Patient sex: M
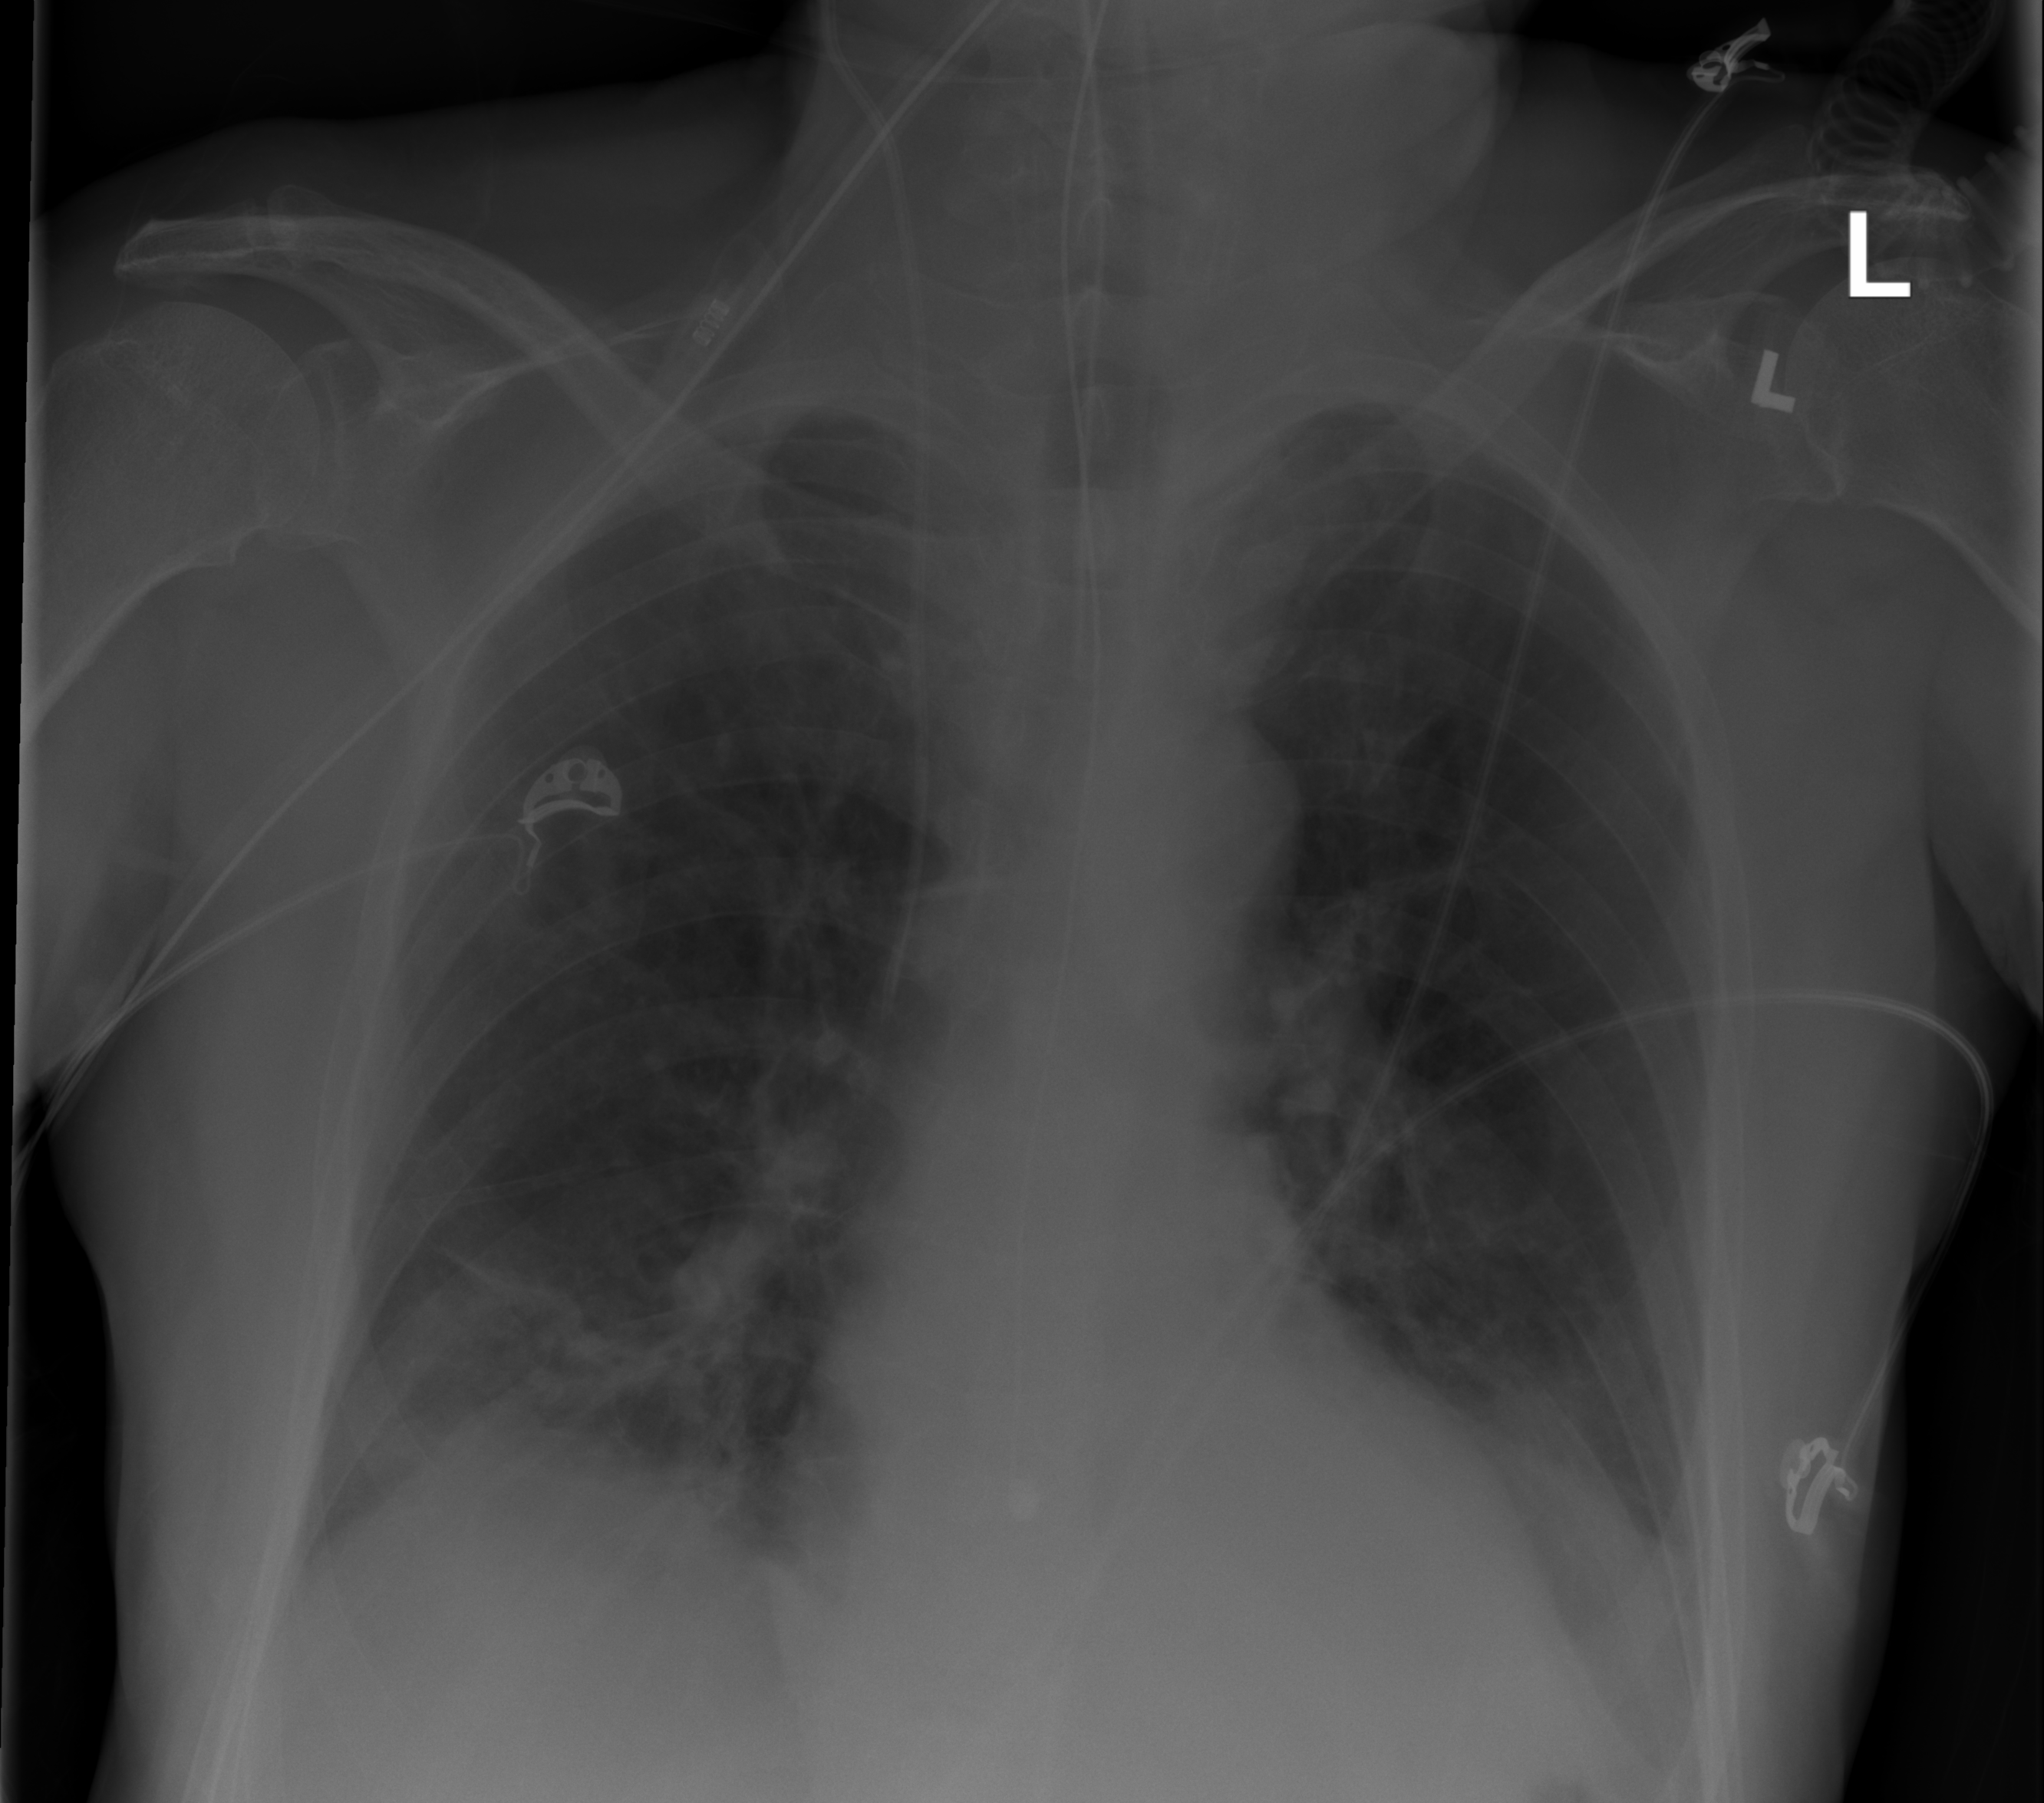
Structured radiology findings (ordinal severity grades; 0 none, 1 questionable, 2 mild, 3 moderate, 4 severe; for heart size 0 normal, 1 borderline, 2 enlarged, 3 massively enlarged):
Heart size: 0
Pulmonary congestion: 0
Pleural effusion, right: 0
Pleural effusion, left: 0
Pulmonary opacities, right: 0
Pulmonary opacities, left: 0
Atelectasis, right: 1
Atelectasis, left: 1